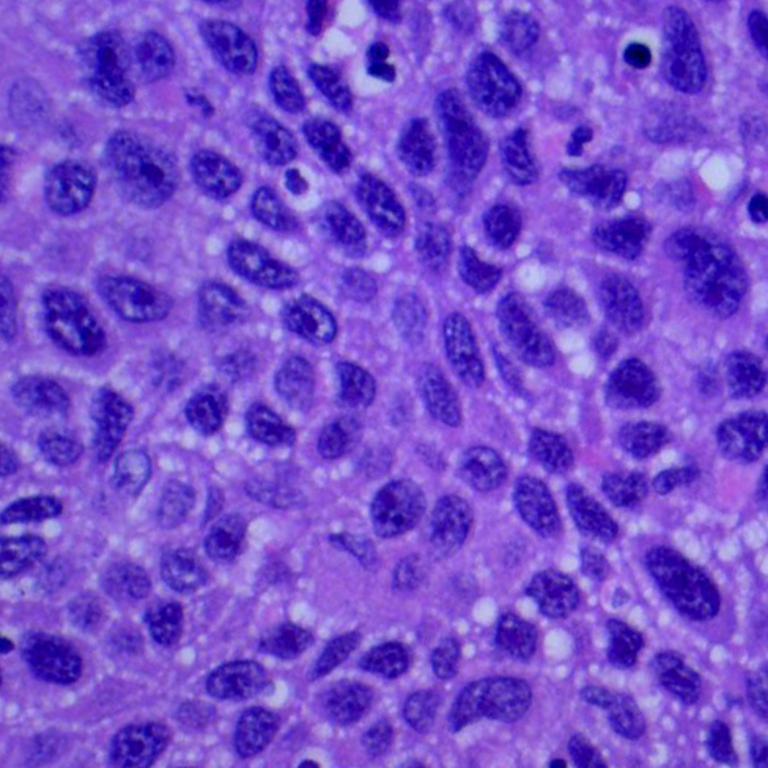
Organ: lung
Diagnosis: squamous carcinomas